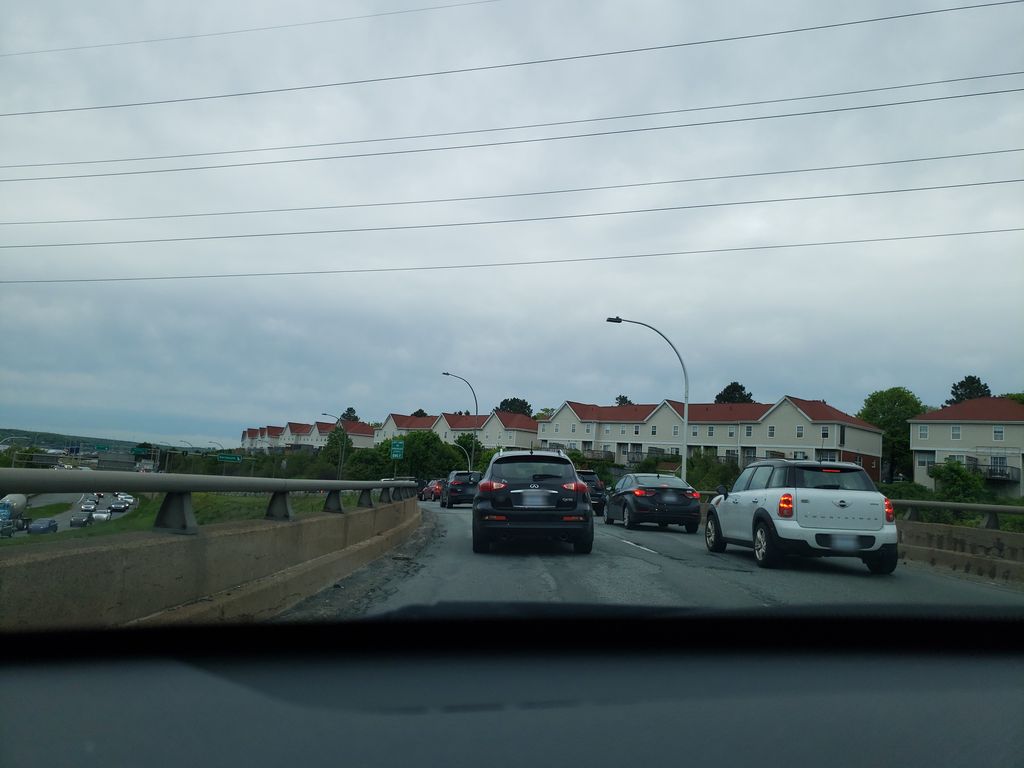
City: halifax